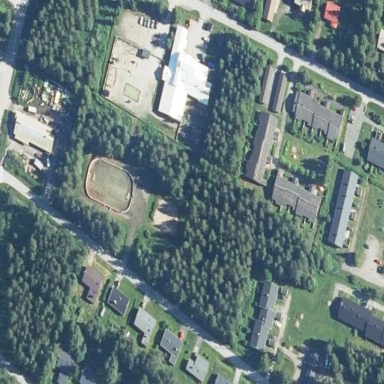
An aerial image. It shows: Kindergarten.